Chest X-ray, PA view. Patient: 32 years old, sex M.
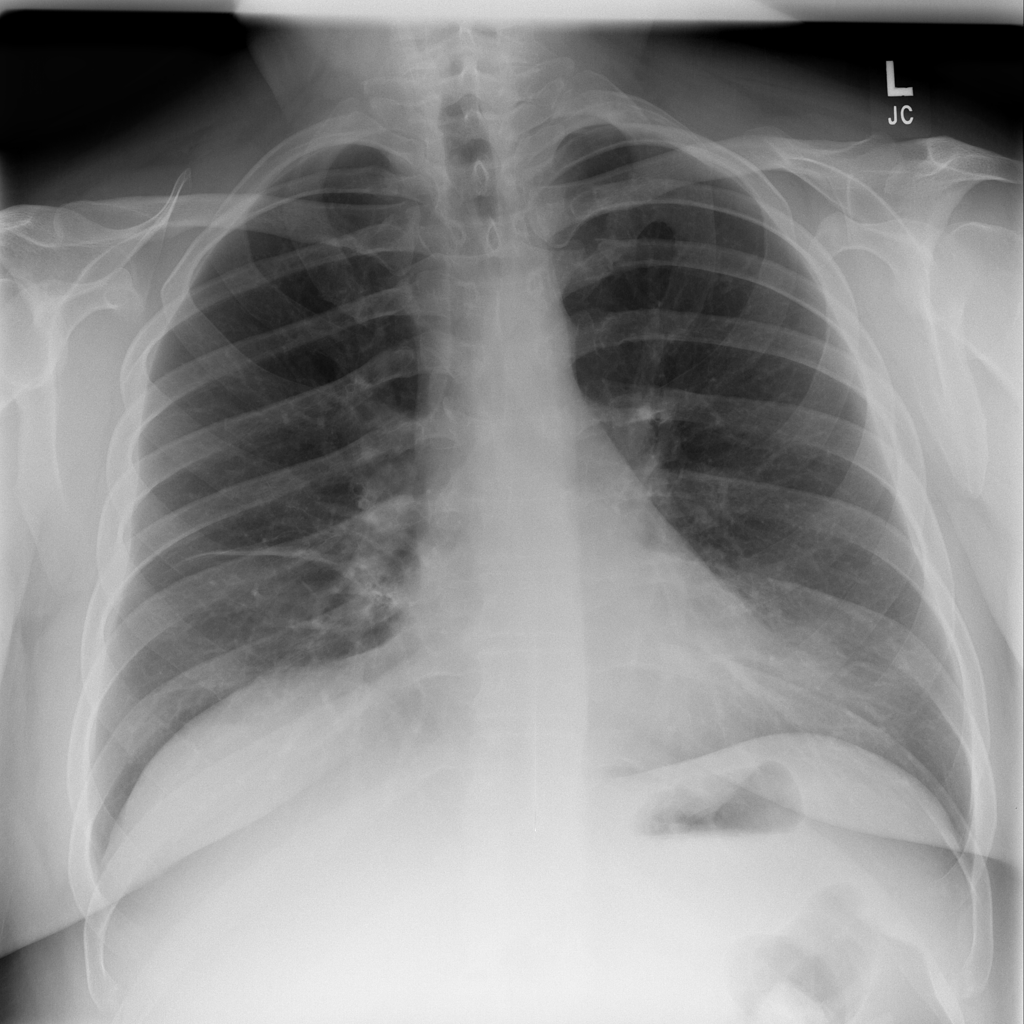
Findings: Atelectasis